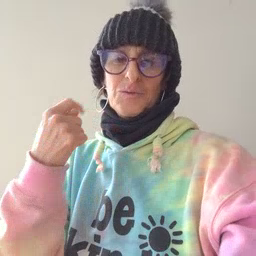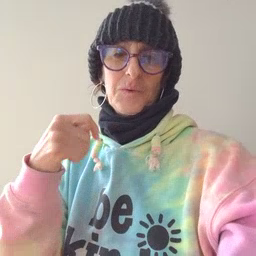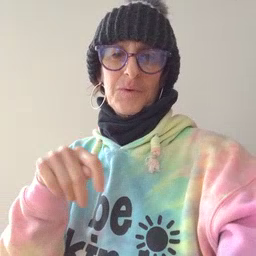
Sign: toy